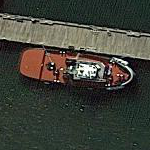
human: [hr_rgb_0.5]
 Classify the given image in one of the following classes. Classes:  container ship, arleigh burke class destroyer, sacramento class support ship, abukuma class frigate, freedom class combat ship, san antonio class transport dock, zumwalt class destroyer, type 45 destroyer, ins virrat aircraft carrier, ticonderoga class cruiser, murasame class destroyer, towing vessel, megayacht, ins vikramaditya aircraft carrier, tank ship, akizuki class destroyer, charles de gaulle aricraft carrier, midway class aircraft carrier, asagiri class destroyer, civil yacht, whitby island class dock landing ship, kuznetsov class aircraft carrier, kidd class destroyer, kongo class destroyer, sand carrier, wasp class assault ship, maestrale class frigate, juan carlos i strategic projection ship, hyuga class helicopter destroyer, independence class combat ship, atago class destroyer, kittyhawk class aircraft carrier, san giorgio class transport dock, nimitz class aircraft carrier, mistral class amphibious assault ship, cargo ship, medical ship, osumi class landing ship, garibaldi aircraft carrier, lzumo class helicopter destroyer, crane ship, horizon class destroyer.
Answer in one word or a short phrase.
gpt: Towing vessel